Question: Thanks for your help. Let me assure you I have searched high and low for this issue.
I'm currently using Xamarin Forms to create a mobile application. I have a List View that is generated from a table in a database. This all works fine.
My List view populates fine with the text of each field, I want the user to select the TextCell in the list view and this is put into a variable / string.
At the moment every time i try to use ListExample.SelectedItem.ToString() I get the value of my Database Model class path. See images. I can see that the values are inside the text. I just cannot access them. Any help would be great.
'''
<ListView x:Name="SearchResults"
ItemsSource="{Binding Post}"
ItemSelected="SearchResults_ItemSelected"
SelectedItem="{Binding OBJUNIQUEID, Mode=TwoWay}">
<ListView.ItemTemplate>
<DataTemplate>
<TextCell x:Name="selected"
Height="15"
TextColor="Black"
Text="{Binding OBJUNIQUEID}"/>
</DataTemplate>
</ListView.ItemTemplate>
</ListView>
'''
The c# code as is follows.
'''
var results = conn.Query<Post>("SELECT * FROM OBJ_MASTER").ToList();
SearchResults.ItemsSource = results
CredoConsole.Text = "Item Selected: " + SearchResults.SelectedItem.ToString();
'''

If anyone has anything that can point me in the right direction.
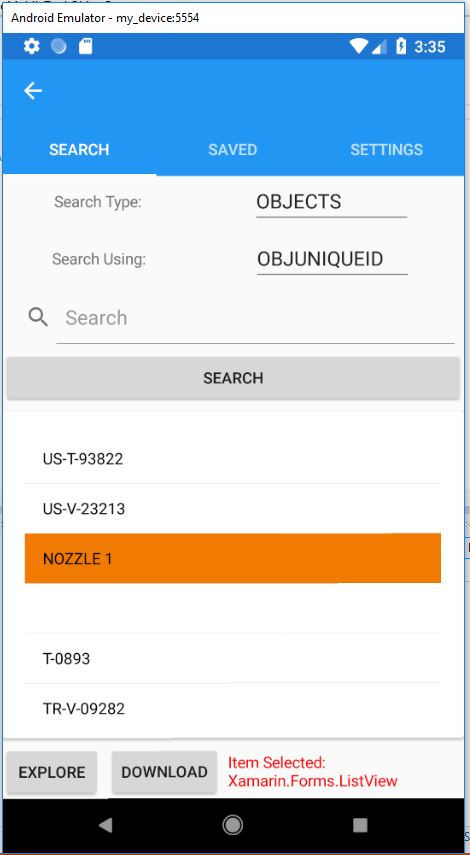
Answer: '''
protected void SearchResults_ItemSelected(object sender, SelectedItemChangedEventArgs e) {
var item = (Post)e.SelectedItem;
var id = item.OBJUNIQUEID;
}
'''